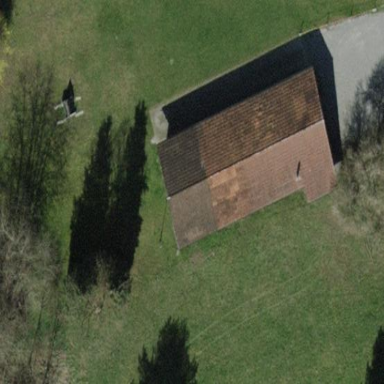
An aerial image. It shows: Hut.